Question: For some reason, my write-to-textfile function stopped working all of a sudden.
'''
void write_data(char* filename, char* writethis)
{
ofstream myfile;
myfile.open (filename, std::ios_base::app);
myfile << endl << writethis;
myfile.close();
}
'''
The function was called from a loop, so basically it started with an empty line and appended all the following "writethis" lines on a new line.
Then all of a sudden, no more newlines. All text was appended on one single line. So I did some digging and I came across this:
1. Windows = CR LF
2. Linux = LF
3. MAC < 0SX = CR
So I changed the line to
'''
myfile << "
" << writethis;
'''
And it worked again. But now I'm confused. I am coding on but I am reading the textfiles created with the program out on after transferring them with . Now which part of this caused the lines in the textfile to appear as one line?
I was pretty sure "endl" worked just fine for linux so now I'm thinking windows messed the file up transferring them with filezilla? Messing up the way the text file is written to (and read out) will guarantee my program to break, so if someone can explain this I'd appreciate it.
I also don't recall what I changed in my program to cause this to break, because it was working just fine earlier. The only thing I added was threading.
I have tried swapping the transfer mode from ASCII / Binary (even removed the force-ASCII-for-txt-extension), but it makes no differences. The newlines appear in linux, but not on windows.

How odd.
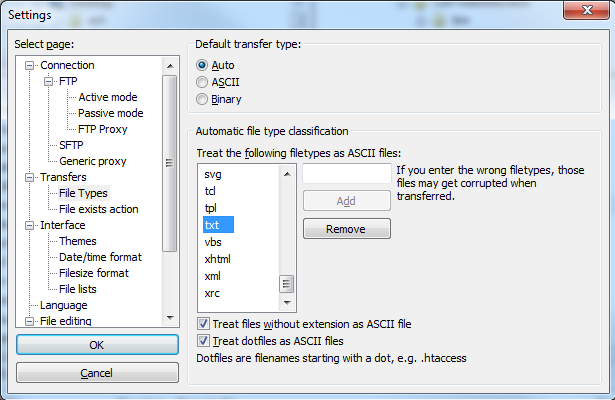
Answer: What happens is that you write the Unix line endings ('
'), then transfer it to a Windows machine getting a bitwise identical file, then trying to open the file with a viewer that does not understand Unix line endings (Notepad likely).
From my experience on writing portable code:
- ''
''- -
Yes, I do think that there is more benefit to everybody to <URL> rather than supporting all of them everywhere. Also I deny the existence of "proper line endings on the proper platform". The fact that Microsoft decided that their native API does not speak UTF-8 or does not understand Unix line endings does not prevent everybody's code from doing that, on Windows. Just make sure not to pass this stuff to WinAPI. Many times you do text processing on your internal data that the system will not ever see, so why the hell do you need to complicate your life by meeting the expectations of those system's internals?